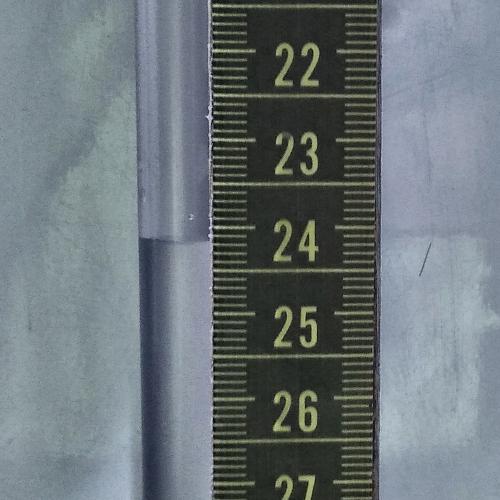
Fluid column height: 24.2 cm